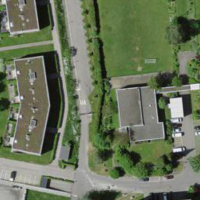
EUNIS habitat code: 54
Species observed at this site:
Sambucus nigra